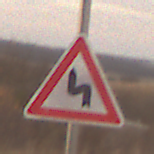
Verkehrszeichen: DoppelkurveZunaechstLinks
Umgebung: Outdoor, Nature
Tageszeit: SunriseSunset
Wetter: PartlyCloudy
Licht: Natural
Jahreszeit: NotSpecified
Kontrast: LowContrast